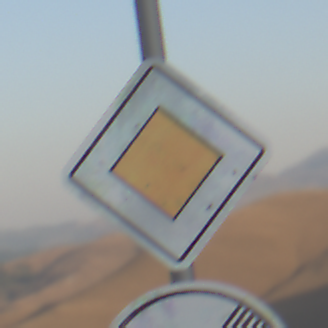
Verkehrszeichen: Vorfahrtsstrasse
Zusatzzeichen unten: EndeUeberholverbotKraftfahrzeuge
Umgebung: Outdoor, Nature
Tageszeit: SunriseSunset
Wetter: Clear
Licht: Natural
Jahreszeit: NotSpecified
Kontrast: HighContrast